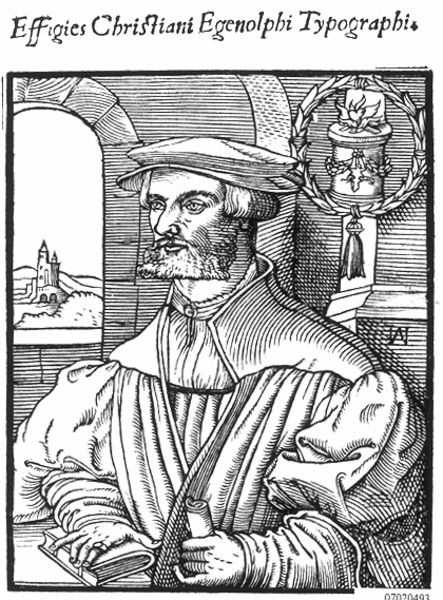
Titel: Bildnis des Christian Egenolff
Künstler: Monogrammist M
Institution: (Seriendruck)
Schlagwörter: baum, berg, mann, umhang, weiß, landschaft, stadt, fenster, frisur, grau, haar, hintergrund, hut, kleid, mund, nase, pfeiler, raum, schwarz, stirn, säule, zeichnung, bart, kappe, mütze, wand, architektur, augen, bibel, falten, gesicht, kragen, mensch, stein, steine, vollbart, bildnis, herr, hände, portrait, porträt, kirche, auge, fransen, mantel, blatt, lippen, locke, renaissance, turm, aussicht, holzschnitt, schrift, bogen, berge, mauer, grafik, graphik, rundbogen, brauen, pupillen, fugen, buch, burg, dom, druck, schraffur, radierung, schrafur, stich, schwarzweiß, überschrift, kranz, lorbeer, lorbeerkranz, rolle, tracht, pergament, barett, gesims, halbprofil, wohlhabend, brief, luther, schriftrolle, herz, gelehrter, bommel, edelmann, kupferstich, christentum, rundbogenfenster, schirft, fugger, erasmus von rotterdam, pagenschnitt, theologe, egenolphi, egon, überschift, effigies, w, christiani, typograf